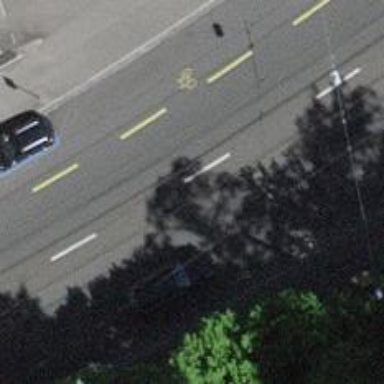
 there is designated lane for cycling on the left side."